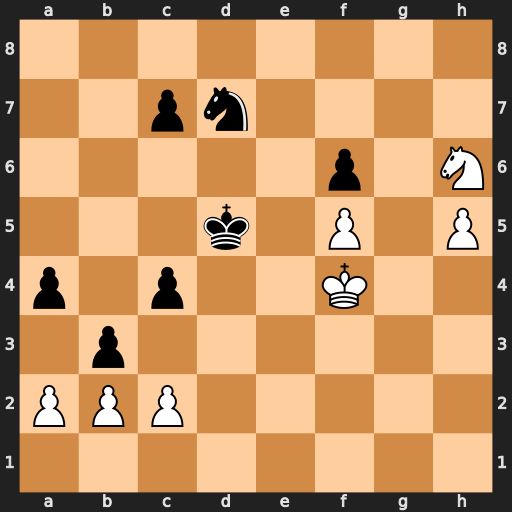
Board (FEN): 8/2pn4/5p1N/3k1P1P/p1p2K2/1p6/PPP5/8
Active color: w
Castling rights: -
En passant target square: -
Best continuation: cxb3 cxb3 axb3